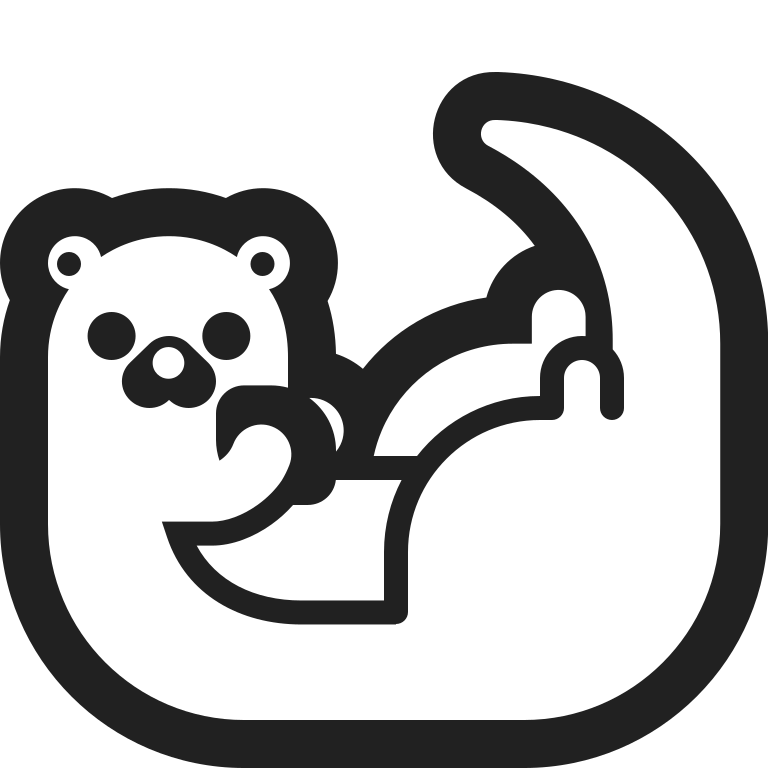
otter high contrast